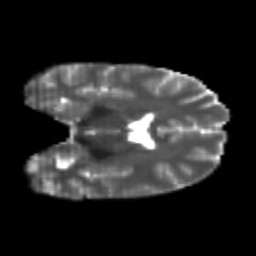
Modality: T2w
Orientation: coronal
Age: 20
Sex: female
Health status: healthy
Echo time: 0.074 s